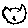
Label: cat